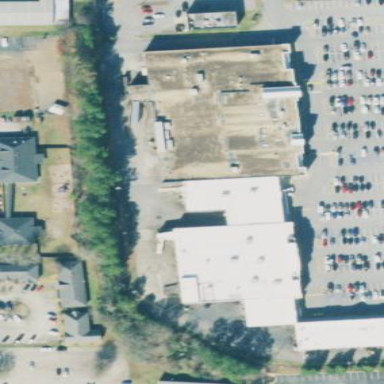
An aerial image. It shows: Supermarket located in building.